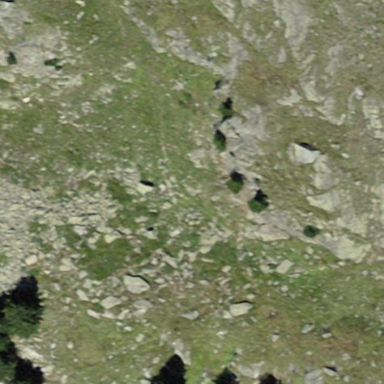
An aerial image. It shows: Landscape dominated by bare rock.